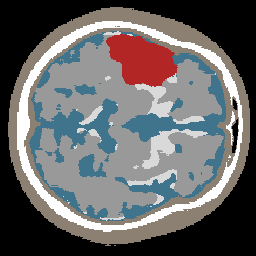
Label: lesion